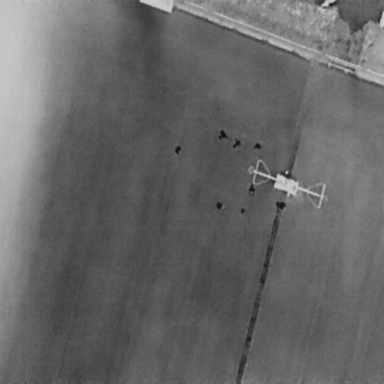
There are nine People in the infrared image.